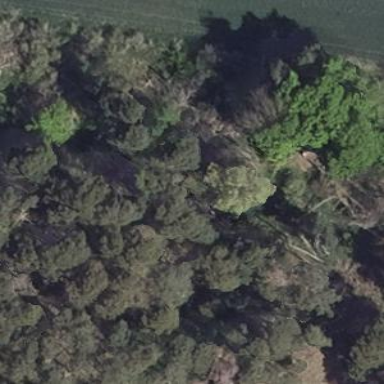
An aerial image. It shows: Beautiful woodland area.